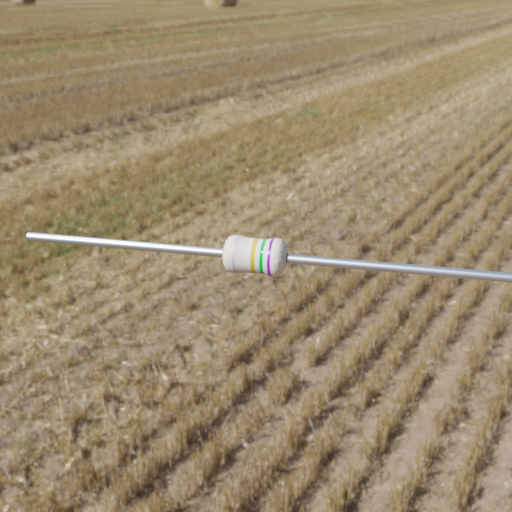
Resistor colour bands (in order): silver, gold, green, violet